Field crop: maize
Growth stage: 1
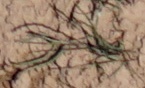
Species: lolium